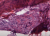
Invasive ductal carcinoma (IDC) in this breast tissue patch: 0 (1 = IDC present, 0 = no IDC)